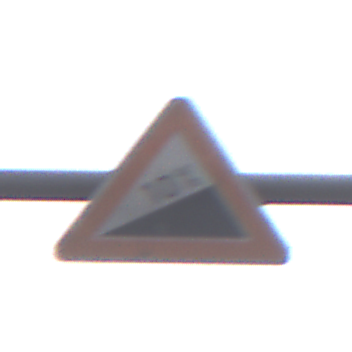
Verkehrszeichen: Steigung10
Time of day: Midday
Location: Outdoor (Urban)
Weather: Overcast
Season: NotSpecified
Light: Natural